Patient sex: M
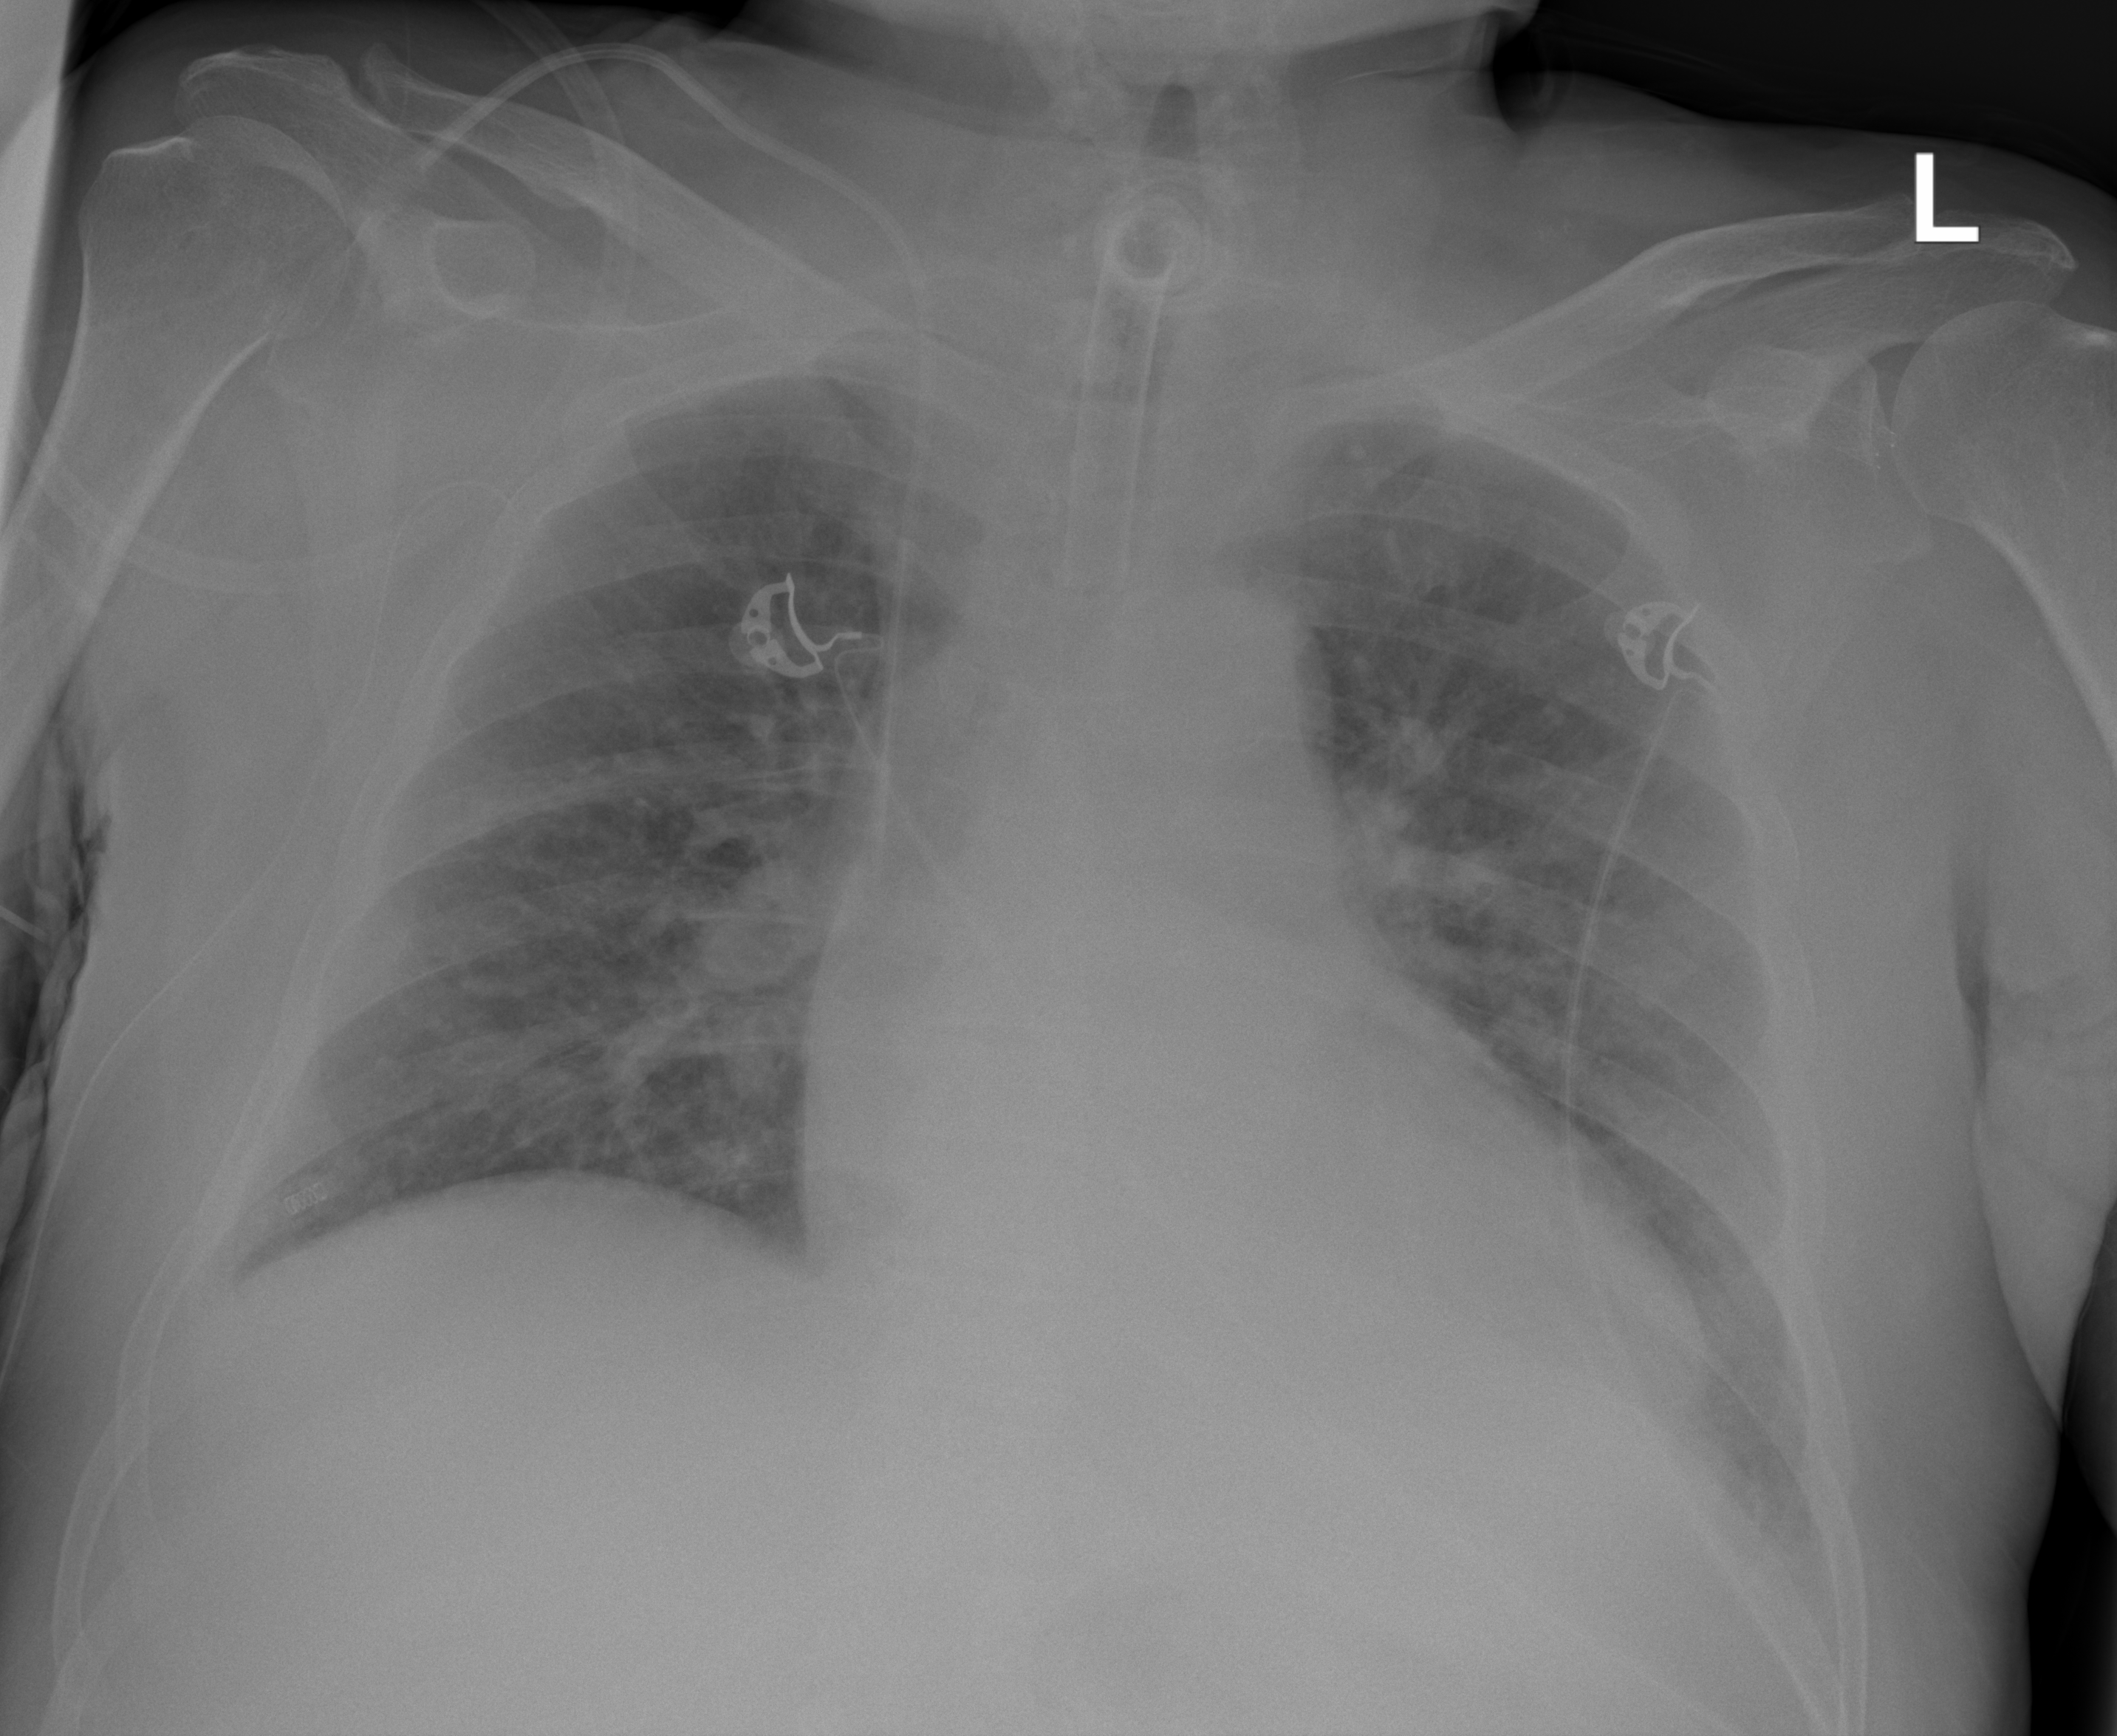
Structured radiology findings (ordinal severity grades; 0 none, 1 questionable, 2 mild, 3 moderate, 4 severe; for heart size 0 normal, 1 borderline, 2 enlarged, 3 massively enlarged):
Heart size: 2
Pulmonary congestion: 3
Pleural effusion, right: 1
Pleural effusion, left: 2
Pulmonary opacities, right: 0
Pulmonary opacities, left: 2
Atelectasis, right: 1
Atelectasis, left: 2